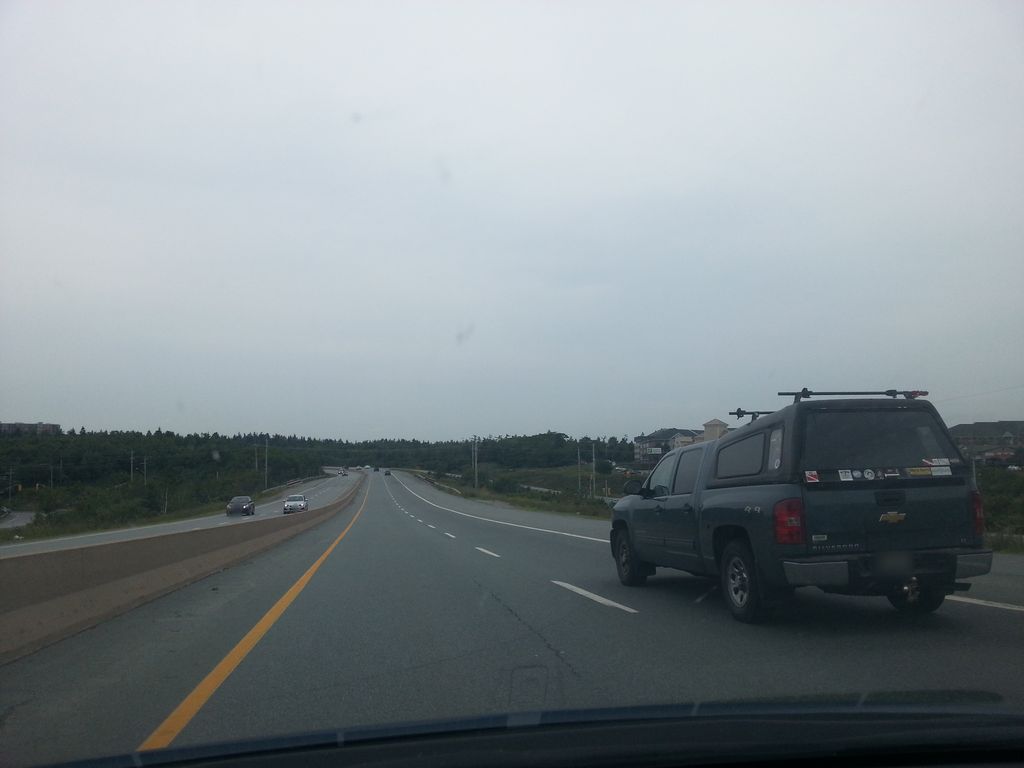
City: halifax